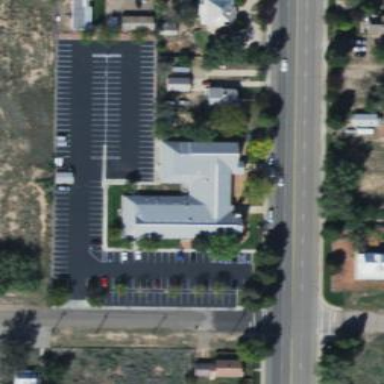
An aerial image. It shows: Beautiful church building.